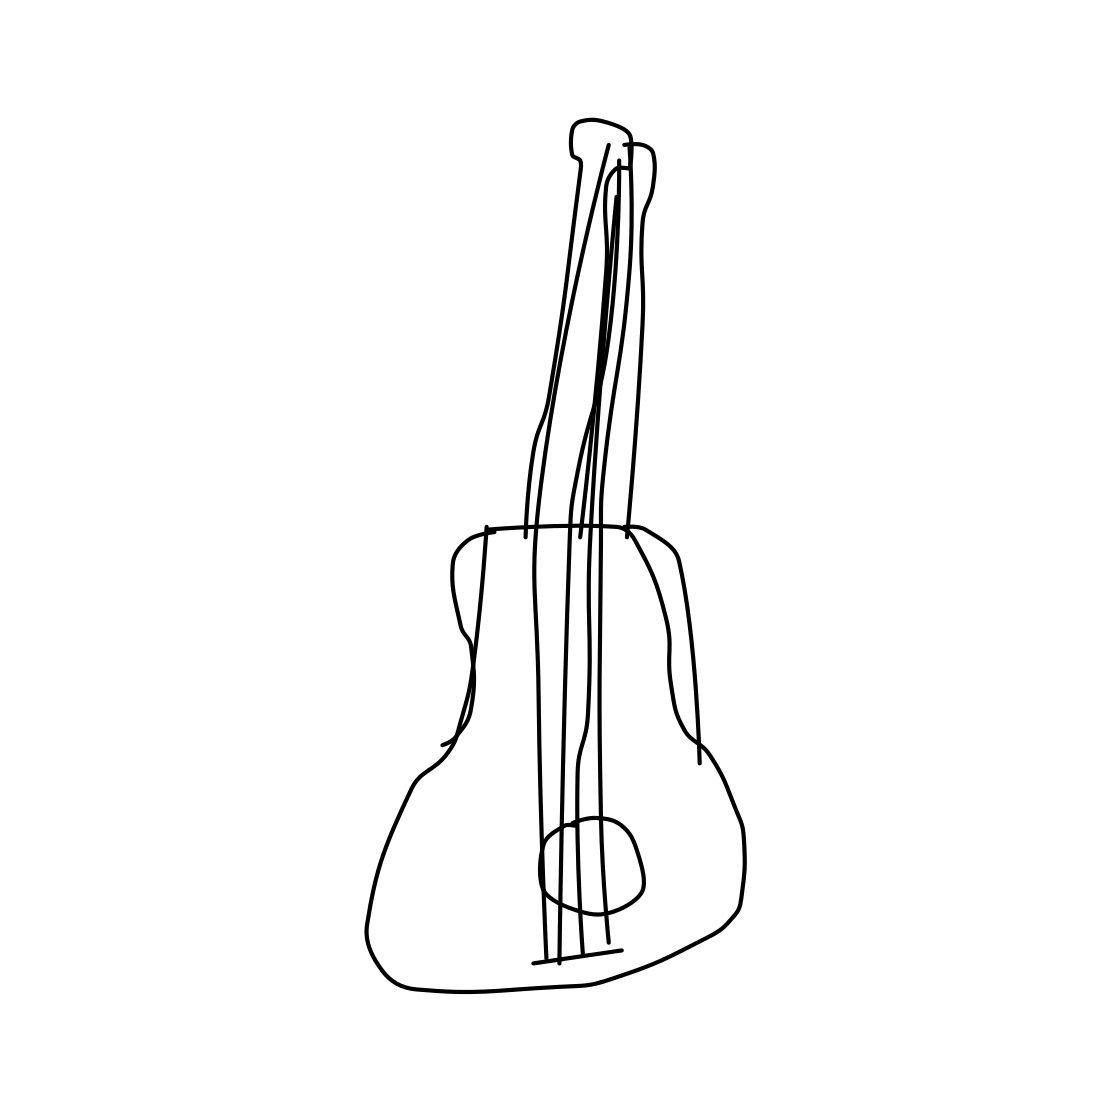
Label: guitar